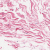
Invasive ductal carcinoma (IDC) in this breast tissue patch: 0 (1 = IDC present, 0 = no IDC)